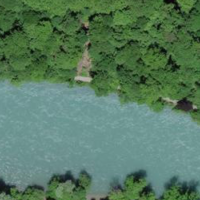
EUNIS habitat code: 15
Species observed at this site:
Fagus sylvatica
Mergus merganser